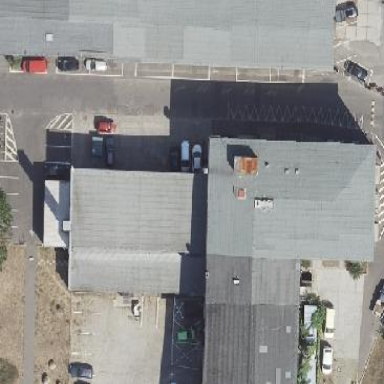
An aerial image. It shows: Commercial building.